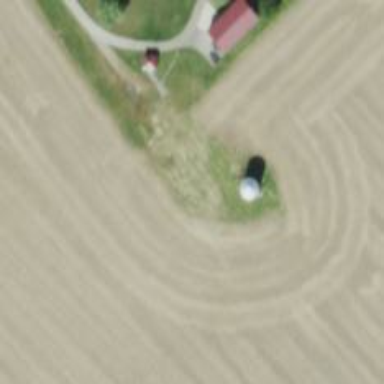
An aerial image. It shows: Silo.